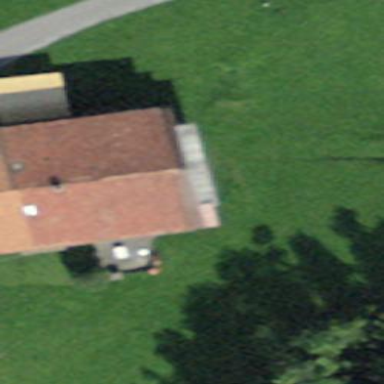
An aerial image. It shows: Farm building.